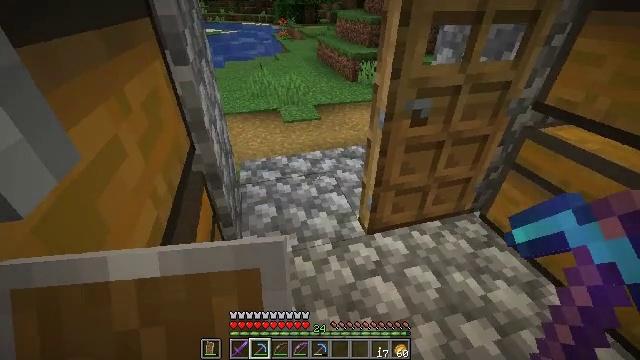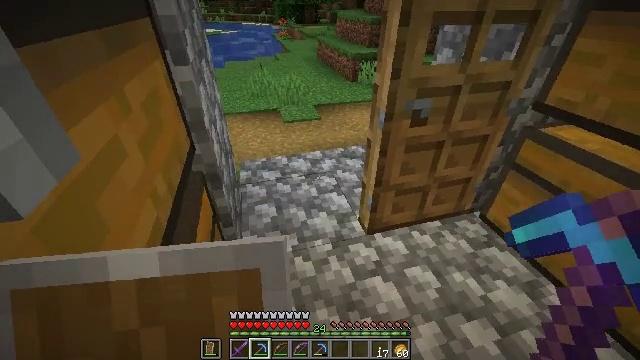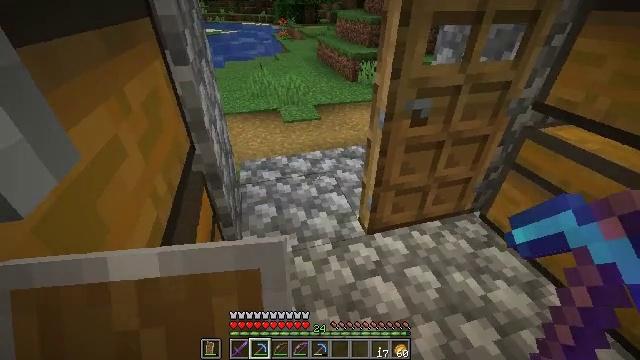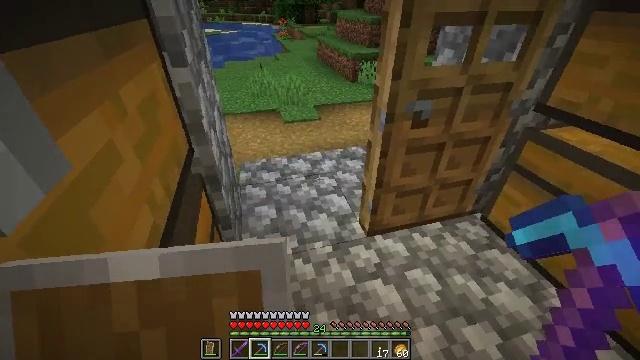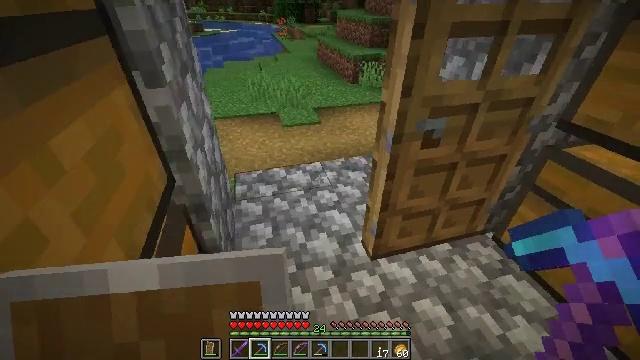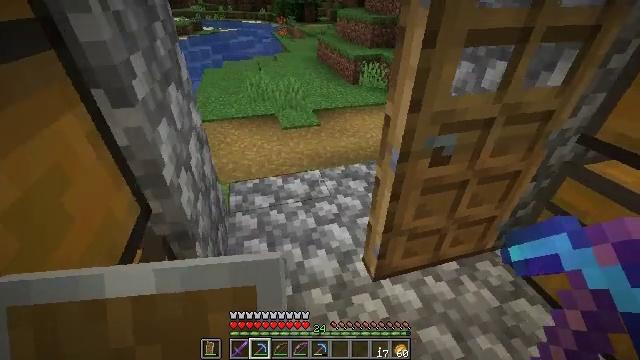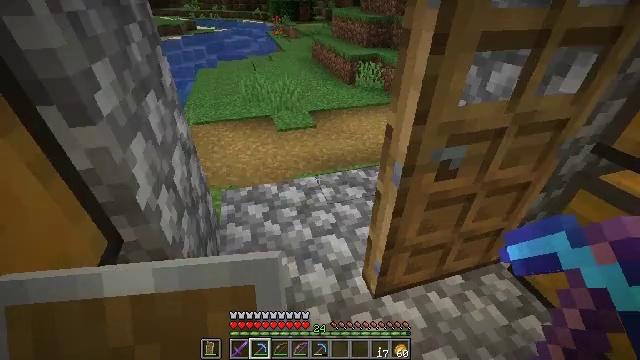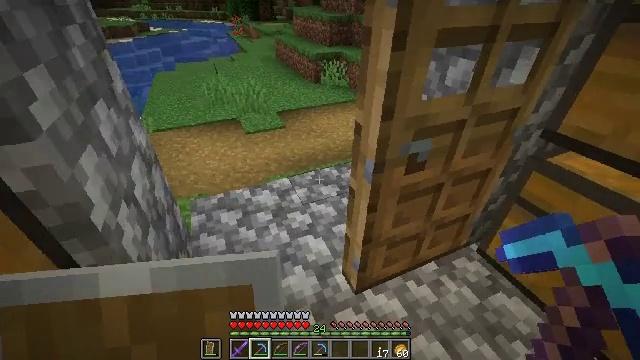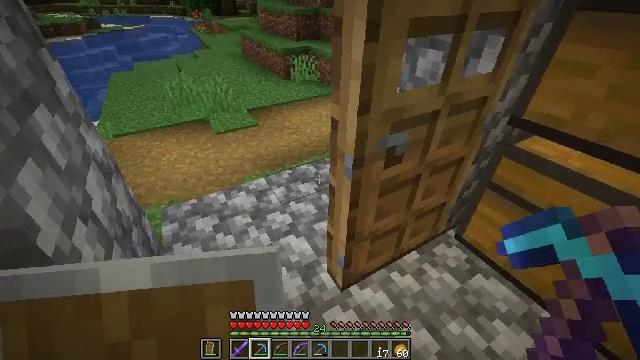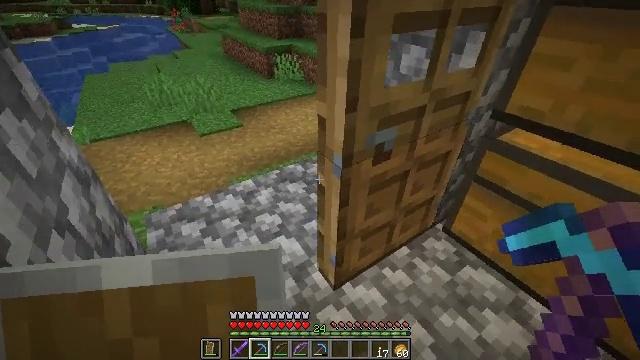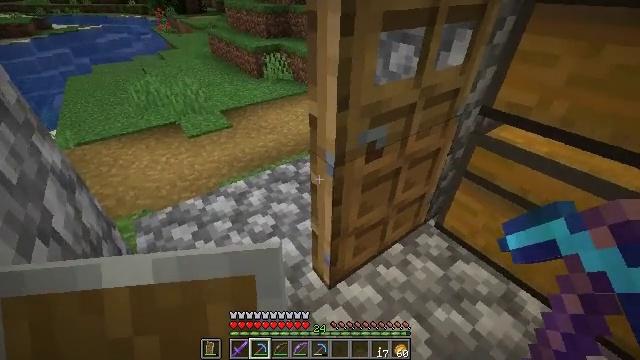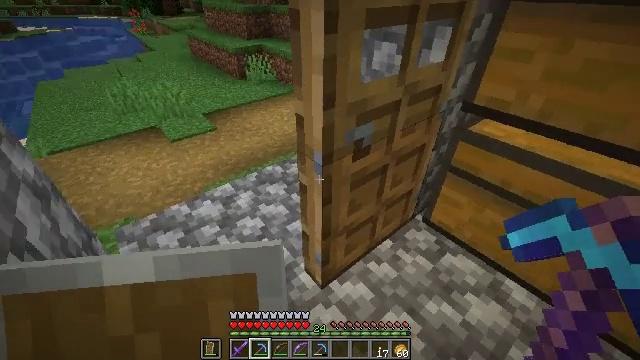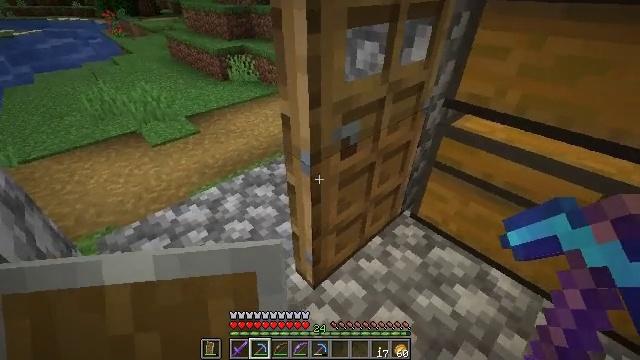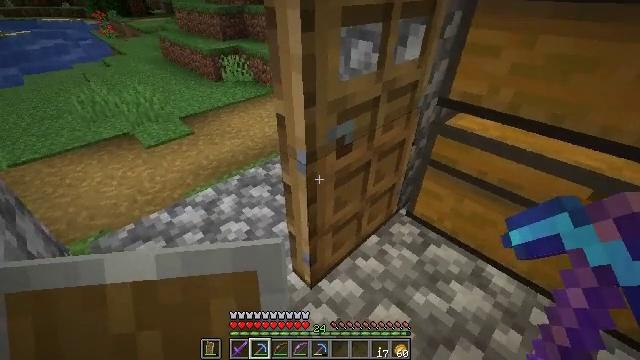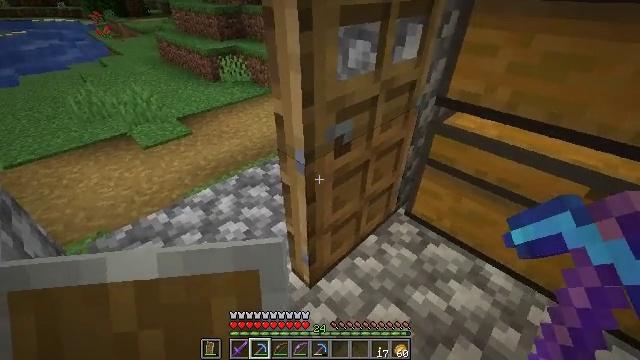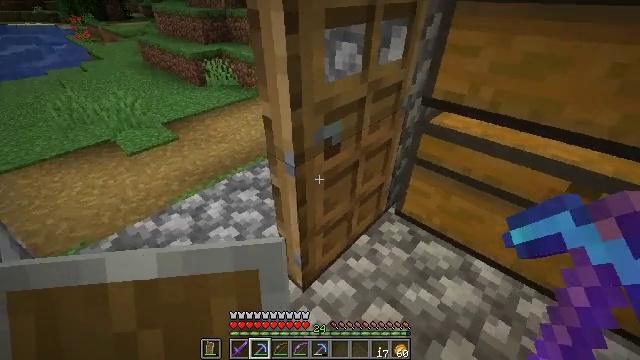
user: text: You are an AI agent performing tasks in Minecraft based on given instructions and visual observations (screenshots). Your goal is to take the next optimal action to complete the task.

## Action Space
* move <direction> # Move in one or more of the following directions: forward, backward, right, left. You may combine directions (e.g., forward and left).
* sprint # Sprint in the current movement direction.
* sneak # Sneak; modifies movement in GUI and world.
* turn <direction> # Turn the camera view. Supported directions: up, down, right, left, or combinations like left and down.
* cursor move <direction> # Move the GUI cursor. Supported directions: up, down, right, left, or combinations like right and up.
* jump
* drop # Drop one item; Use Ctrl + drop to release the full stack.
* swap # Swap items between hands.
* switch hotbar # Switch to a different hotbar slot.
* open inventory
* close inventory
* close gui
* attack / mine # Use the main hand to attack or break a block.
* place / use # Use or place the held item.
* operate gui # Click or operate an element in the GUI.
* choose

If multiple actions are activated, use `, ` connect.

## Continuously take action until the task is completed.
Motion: motion action
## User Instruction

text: Remove the oak door from its frame.
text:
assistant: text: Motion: no_op
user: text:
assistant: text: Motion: no_op
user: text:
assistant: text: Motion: move forward
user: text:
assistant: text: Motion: move forward
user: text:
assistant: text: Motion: move forward
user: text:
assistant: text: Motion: no_op
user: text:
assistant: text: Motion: turn right
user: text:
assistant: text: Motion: turn right and down
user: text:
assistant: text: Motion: turn right
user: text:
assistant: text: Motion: turn right
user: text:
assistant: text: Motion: turn right
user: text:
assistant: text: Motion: turn right
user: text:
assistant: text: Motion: turn right
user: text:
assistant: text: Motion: no_op
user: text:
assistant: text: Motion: turn right
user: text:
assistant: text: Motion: turn right and up
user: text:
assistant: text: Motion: turn right
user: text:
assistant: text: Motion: turn right
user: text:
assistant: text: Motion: turn right
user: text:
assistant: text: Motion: turn right
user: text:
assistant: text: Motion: no_op
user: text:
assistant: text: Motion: use / place
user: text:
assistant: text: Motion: use / place
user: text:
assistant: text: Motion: no_op
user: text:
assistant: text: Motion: no_op
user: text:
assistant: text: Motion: no_op
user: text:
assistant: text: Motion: open gui
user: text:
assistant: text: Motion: no_op
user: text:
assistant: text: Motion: no_op
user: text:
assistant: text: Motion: no_op